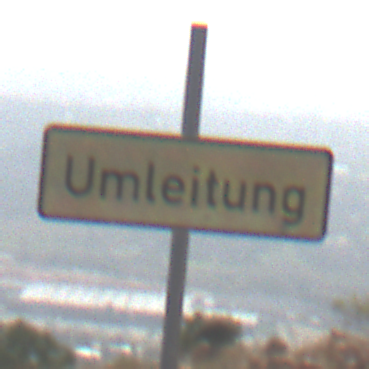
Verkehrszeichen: Umleitungsankuendigung
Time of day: Midday
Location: Outdoor (Nature)
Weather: PartlyCloudy
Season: NotSpecified
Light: Natural